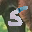
Label: 5